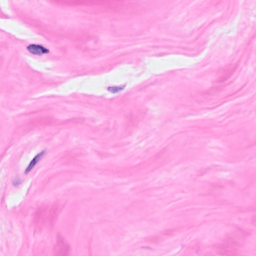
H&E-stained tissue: Breast